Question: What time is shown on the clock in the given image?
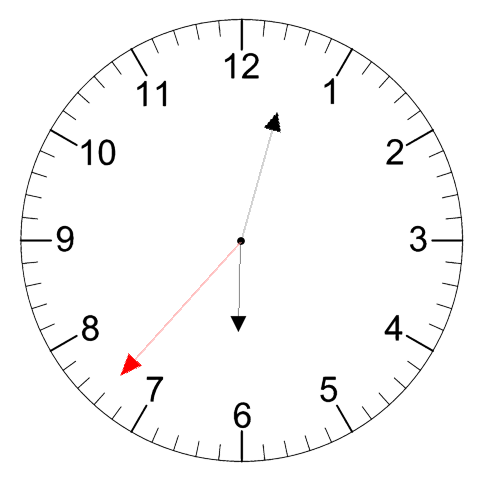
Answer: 06:02:37